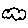
Label: cloud